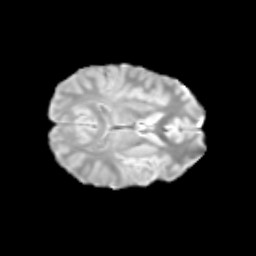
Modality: T2w
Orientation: axial
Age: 10
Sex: male
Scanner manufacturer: siemens
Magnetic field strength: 3 T
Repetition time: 3.8 s
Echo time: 0.07 s